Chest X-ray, AP view. Patient: 28 years old, sex M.
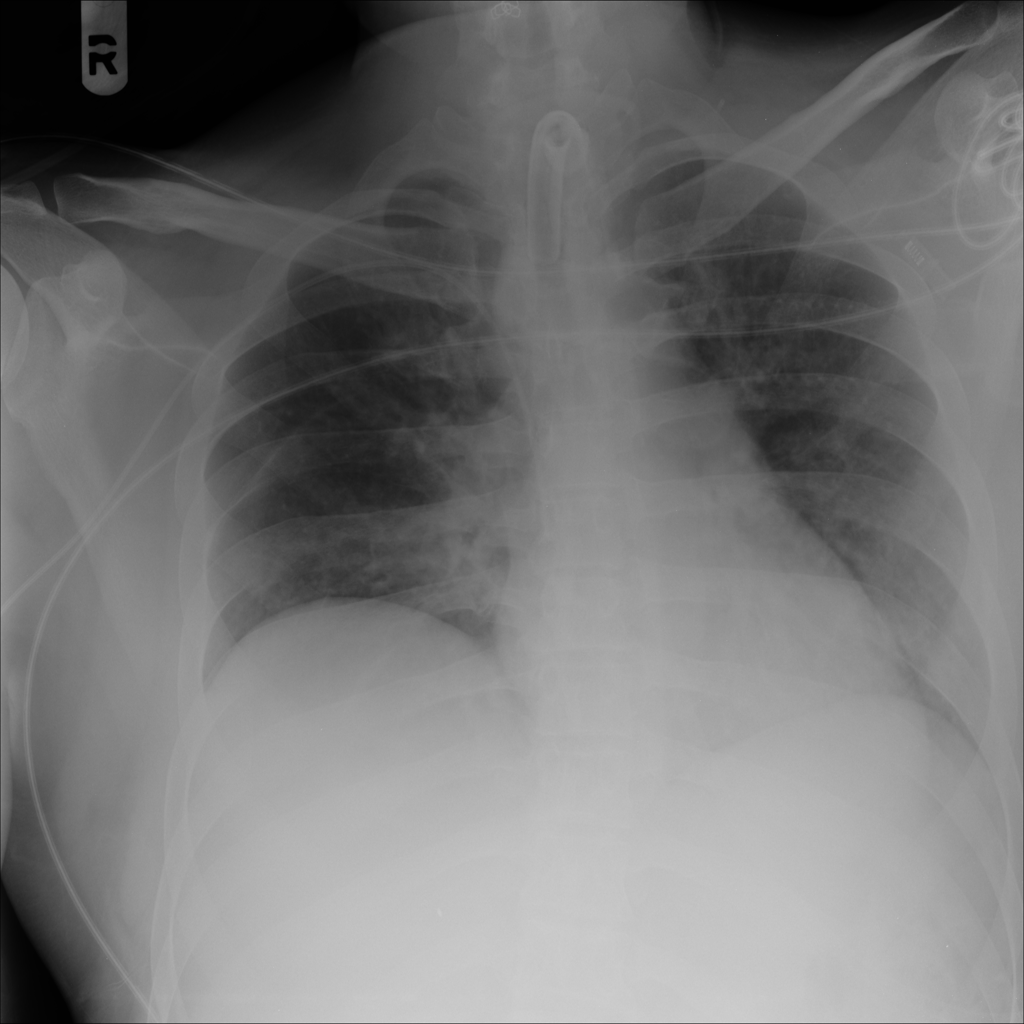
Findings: Consolidation, Infiltration